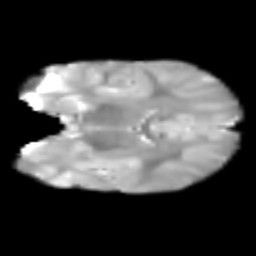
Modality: T2w
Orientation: coronal
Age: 7
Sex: male
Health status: healthy